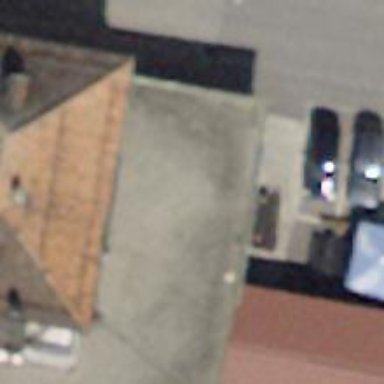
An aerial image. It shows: Restaurant.